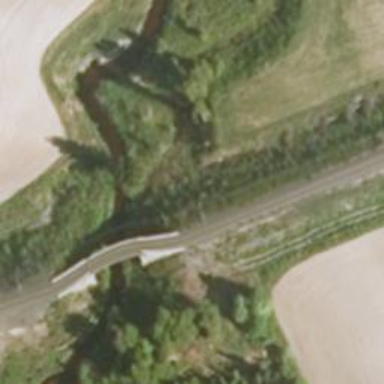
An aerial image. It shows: Bridge with electrified continuous railway track and contact line.